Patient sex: F
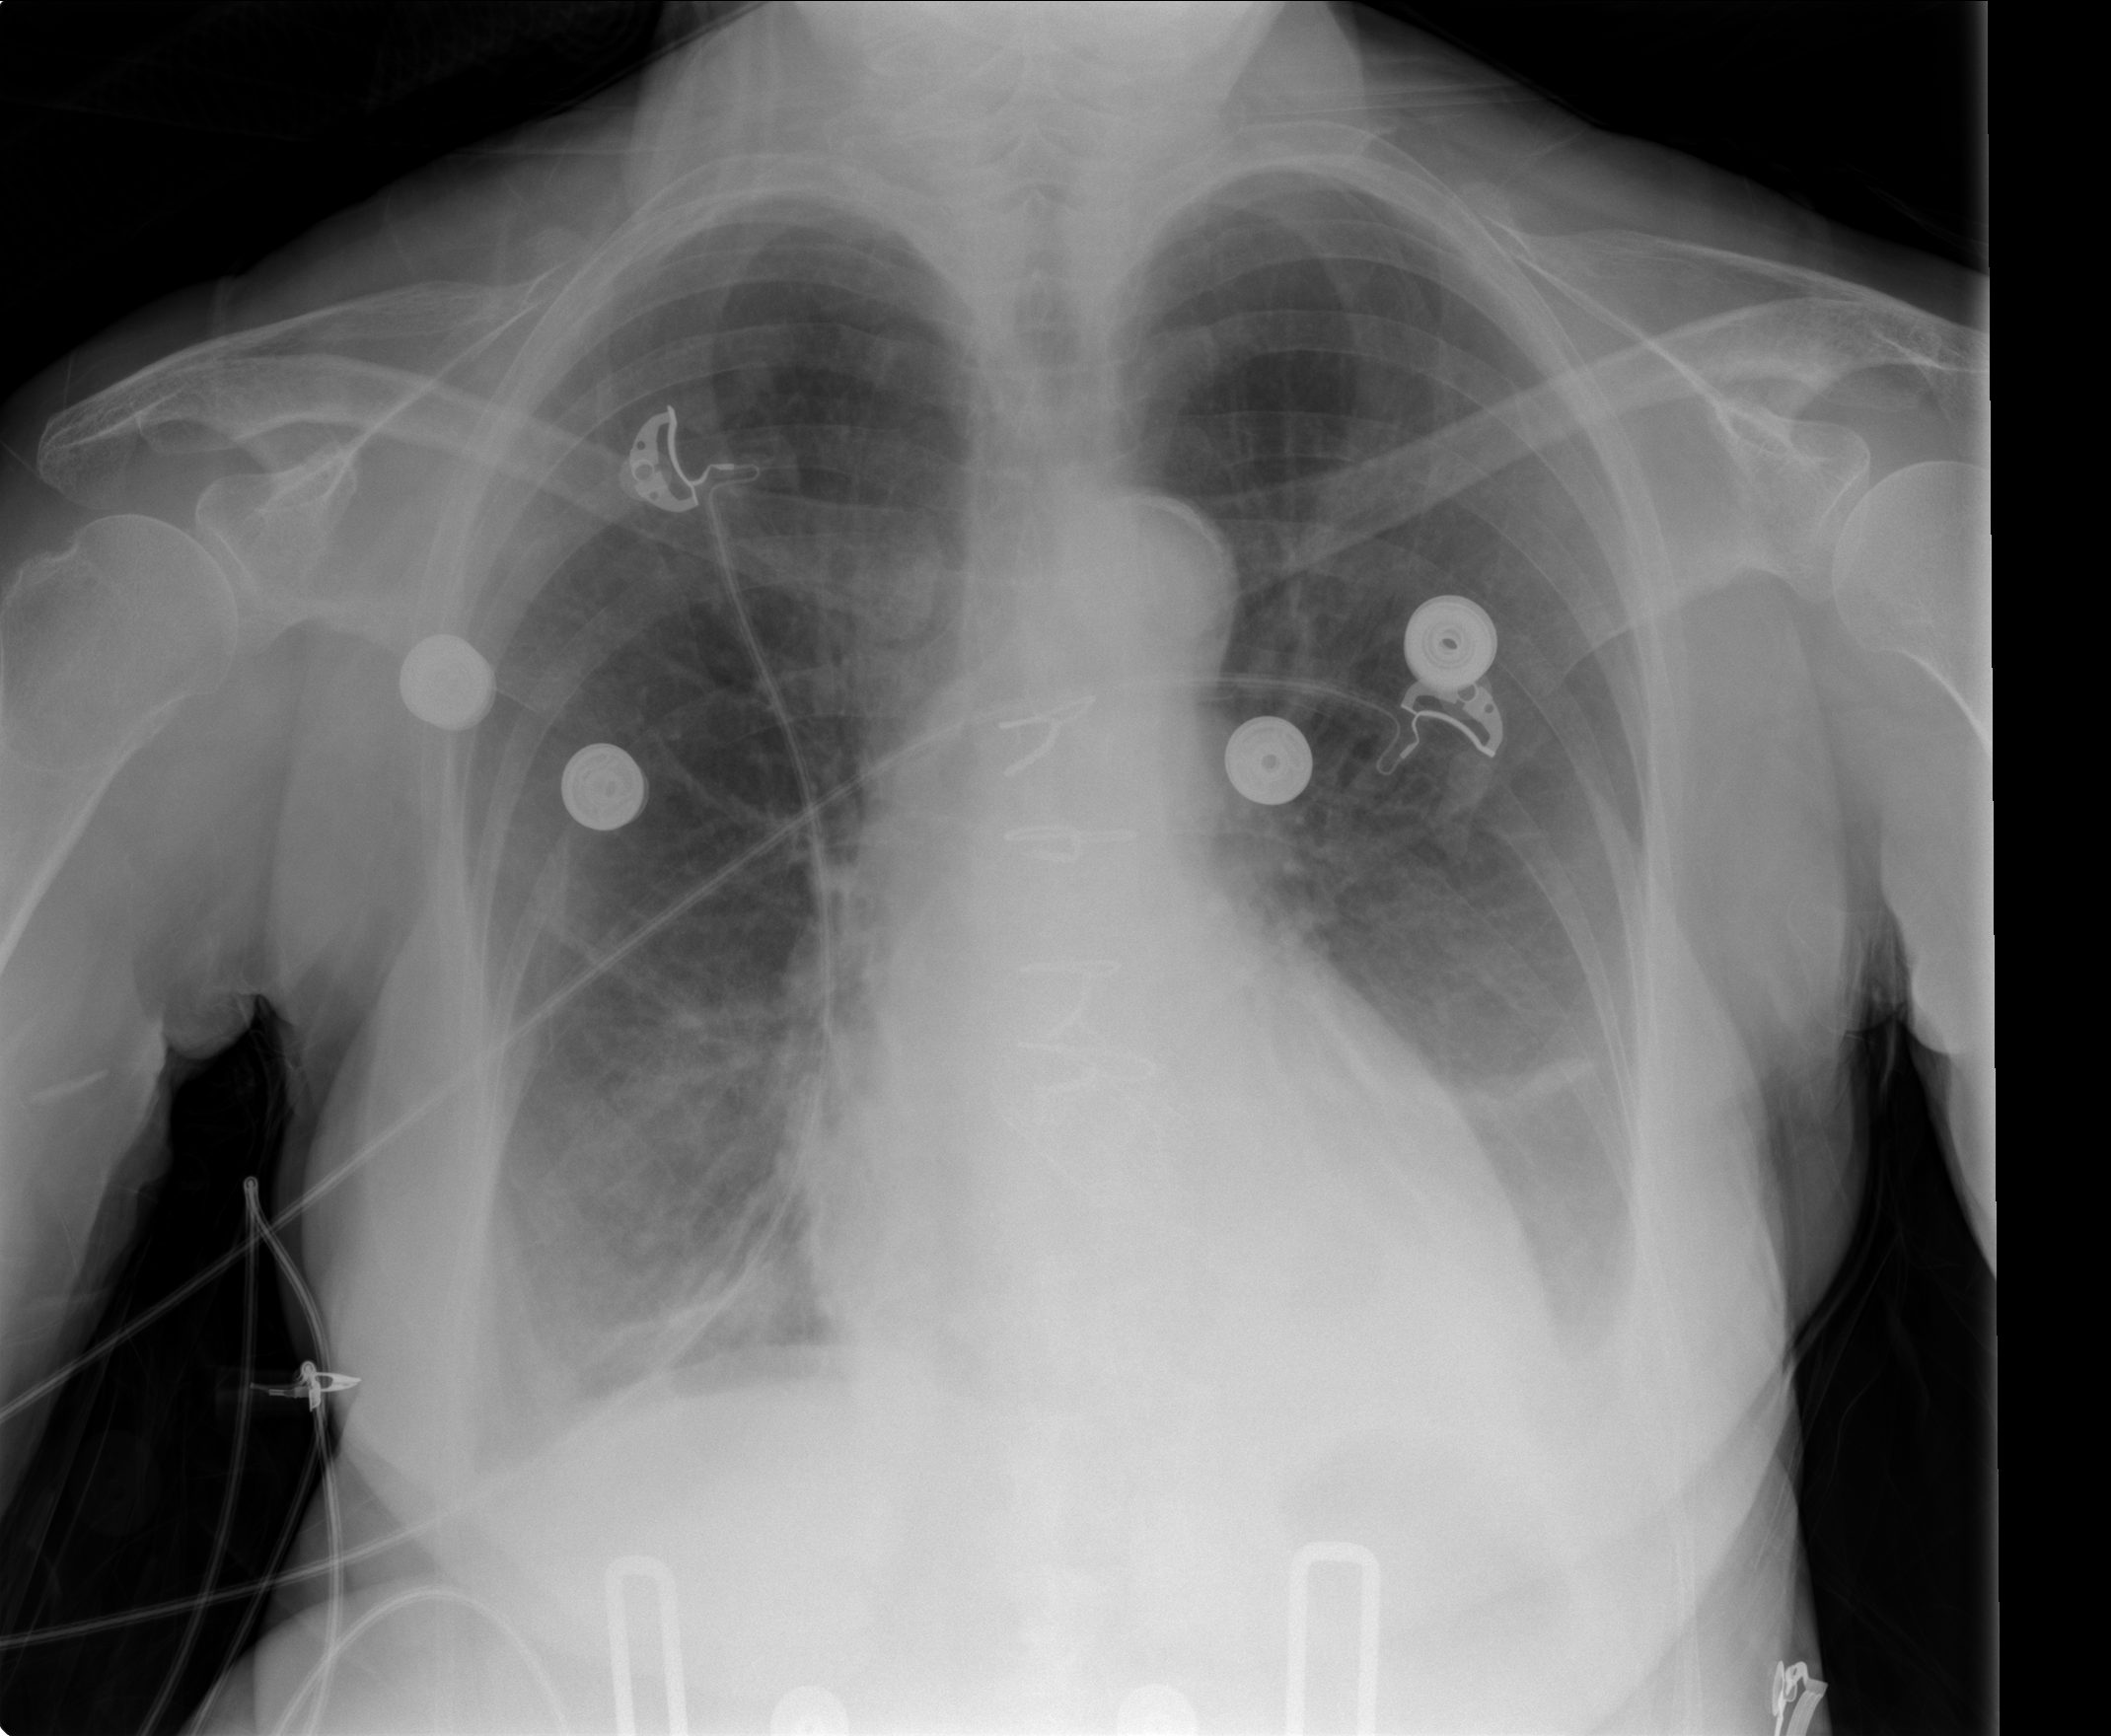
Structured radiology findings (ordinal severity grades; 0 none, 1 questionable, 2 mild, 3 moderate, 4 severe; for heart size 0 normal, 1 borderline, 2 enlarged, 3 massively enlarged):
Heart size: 1
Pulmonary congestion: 2
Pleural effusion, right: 2
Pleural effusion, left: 2
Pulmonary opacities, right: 1
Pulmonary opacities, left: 0
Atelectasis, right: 2
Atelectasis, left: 2